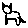
Label: cat